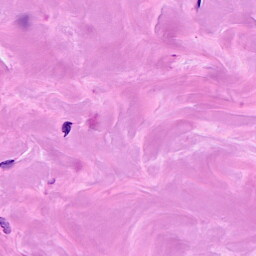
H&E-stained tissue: Breast